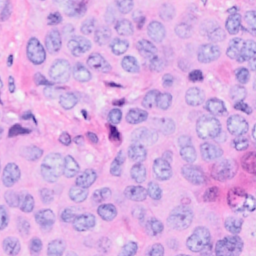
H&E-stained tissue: Breast